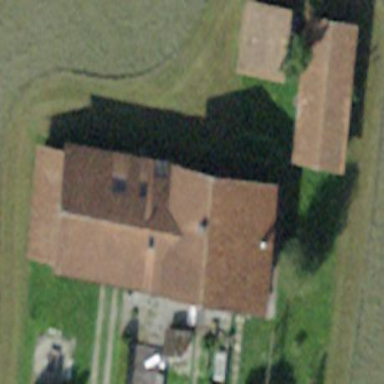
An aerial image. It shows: Farm building.